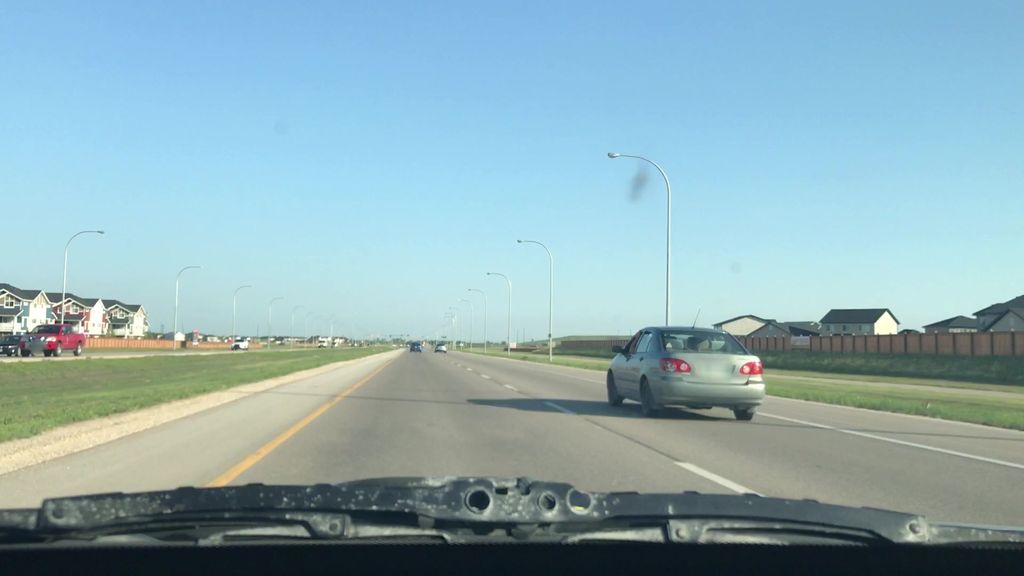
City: winnipeg